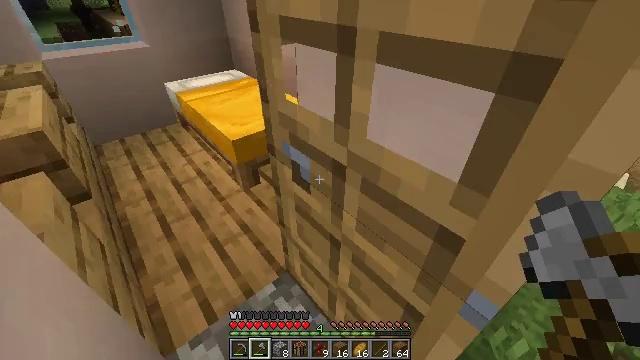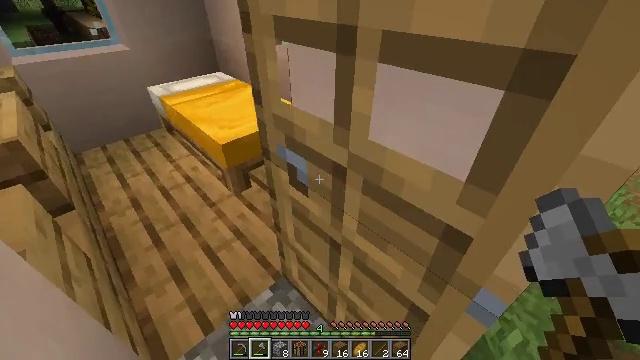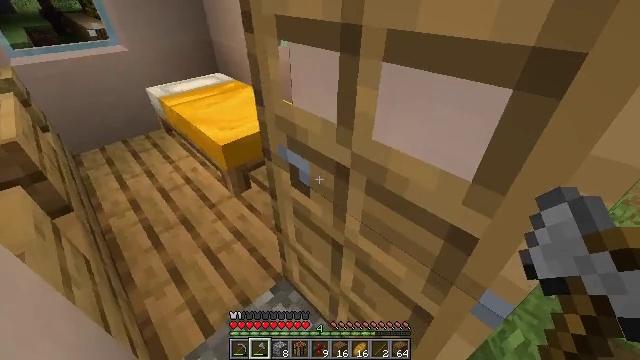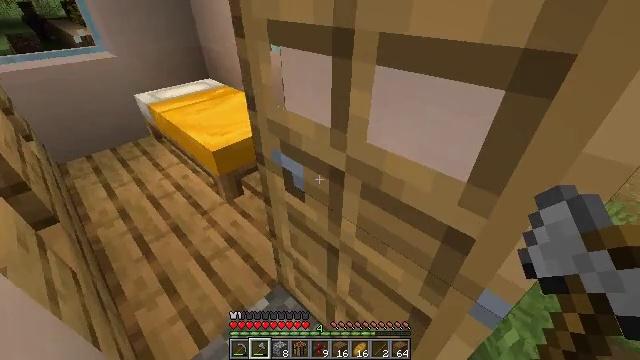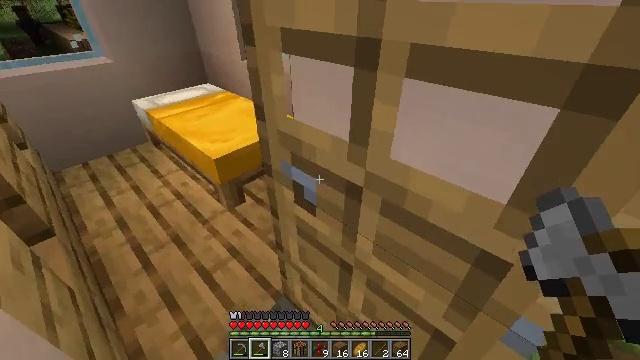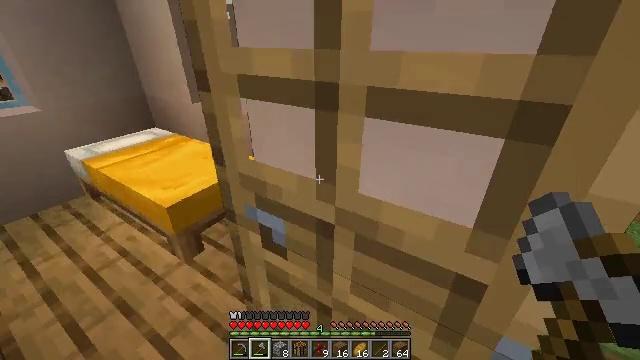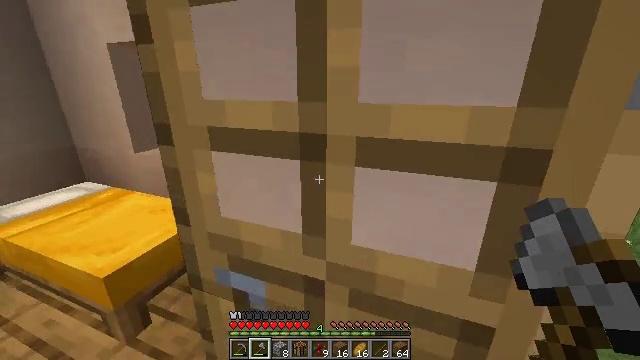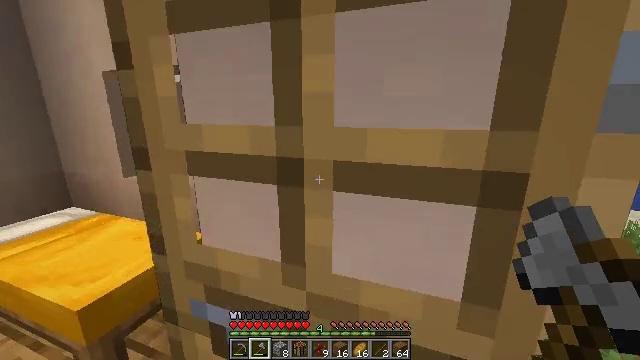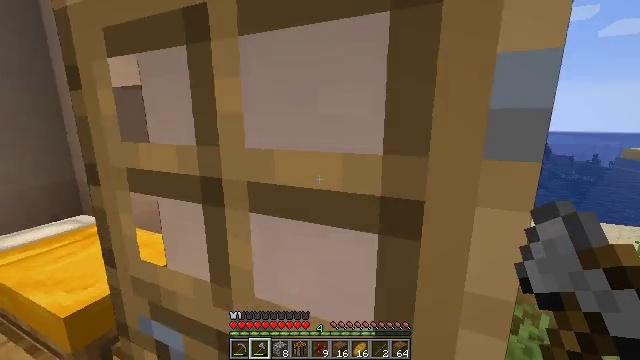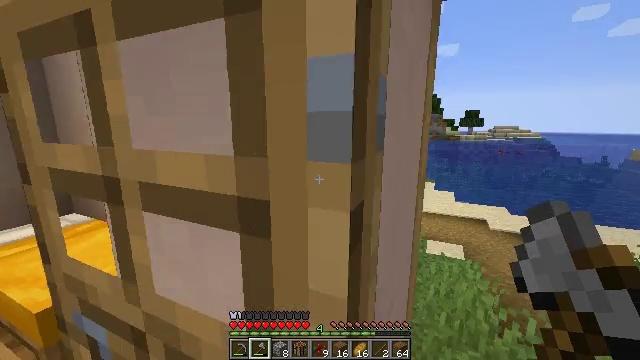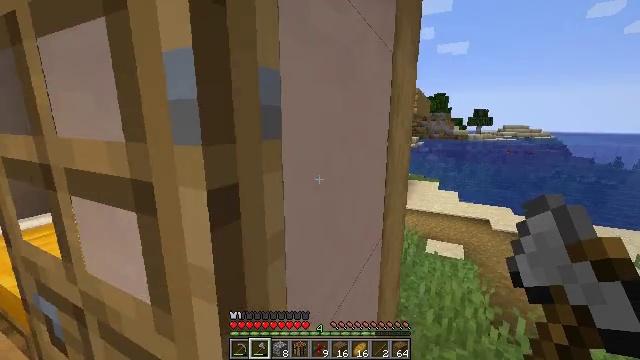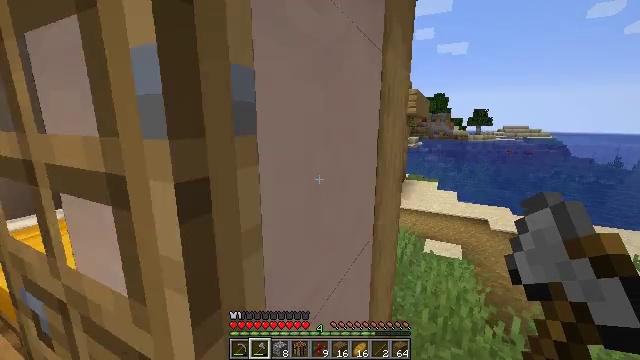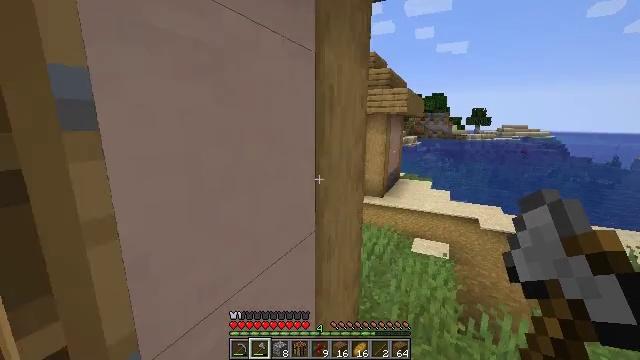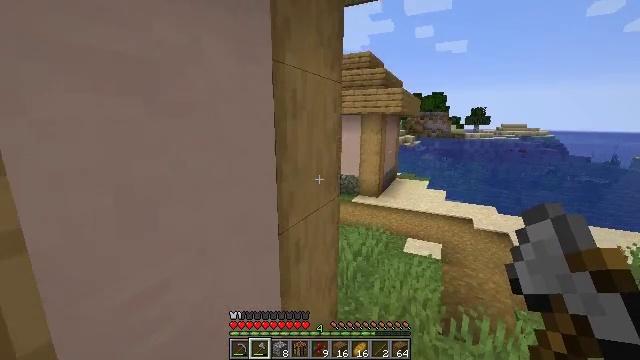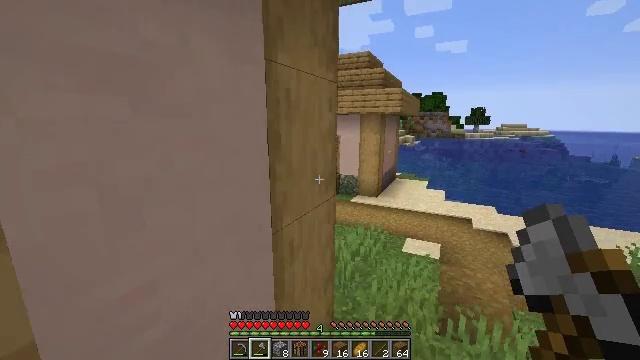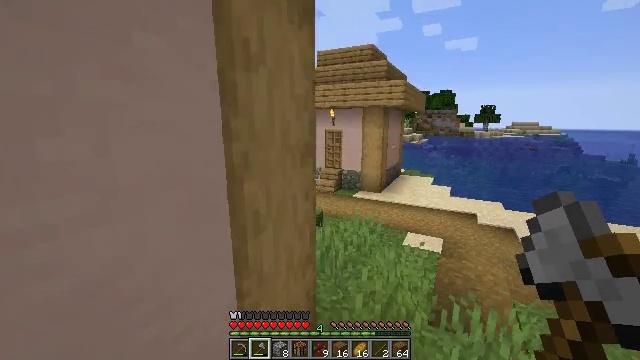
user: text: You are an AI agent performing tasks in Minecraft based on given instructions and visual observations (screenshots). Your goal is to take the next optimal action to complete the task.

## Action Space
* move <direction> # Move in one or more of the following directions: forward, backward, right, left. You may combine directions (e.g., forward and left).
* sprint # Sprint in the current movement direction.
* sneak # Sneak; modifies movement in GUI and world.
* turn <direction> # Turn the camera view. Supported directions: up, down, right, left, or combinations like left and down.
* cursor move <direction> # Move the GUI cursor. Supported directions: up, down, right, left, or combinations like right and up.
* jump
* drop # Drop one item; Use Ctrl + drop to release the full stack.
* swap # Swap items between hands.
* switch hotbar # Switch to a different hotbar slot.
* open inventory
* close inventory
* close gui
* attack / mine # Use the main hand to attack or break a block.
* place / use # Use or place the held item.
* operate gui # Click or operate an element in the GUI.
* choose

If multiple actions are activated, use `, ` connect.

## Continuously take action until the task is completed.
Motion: motion action
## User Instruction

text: Gather hay blocks from the farm.
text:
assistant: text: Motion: turn right
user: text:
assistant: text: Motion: no_op
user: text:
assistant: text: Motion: turn right
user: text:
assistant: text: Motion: move left
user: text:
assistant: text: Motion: move left, turn right and up
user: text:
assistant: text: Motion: move right, turn right and up
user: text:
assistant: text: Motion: move right, turn right and up
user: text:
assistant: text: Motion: move right, turn left and up
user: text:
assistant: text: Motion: move right, turn left
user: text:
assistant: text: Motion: move right, turn left
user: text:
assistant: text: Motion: move right
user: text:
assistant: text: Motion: move right
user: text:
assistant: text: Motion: move right
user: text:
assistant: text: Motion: move forward and move right
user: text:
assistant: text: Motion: move forward and move right, turn left
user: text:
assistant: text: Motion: move forward and move right, turn left
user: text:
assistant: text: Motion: move forward and move right, turn left and down
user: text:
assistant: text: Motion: move forward, turn left and down
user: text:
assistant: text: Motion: move forward
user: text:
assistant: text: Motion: move forward
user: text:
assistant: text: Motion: move forward
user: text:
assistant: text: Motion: move forward, sprint
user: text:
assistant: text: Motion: move forward, sprint
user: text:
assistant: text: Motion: move forward, sprint
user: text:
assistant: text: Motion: move forward, sprint
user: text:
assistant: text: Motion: move forward, sprint
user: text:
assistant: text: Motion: move forward, sprint
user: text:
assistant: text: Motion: move forward, sprint
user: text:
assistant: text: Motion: move forward, sprint
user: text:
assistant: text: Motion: move forward, sprint